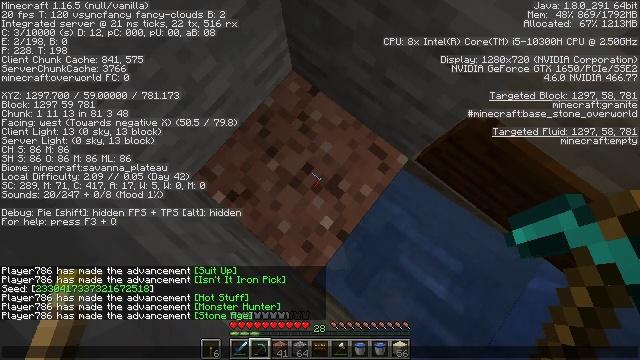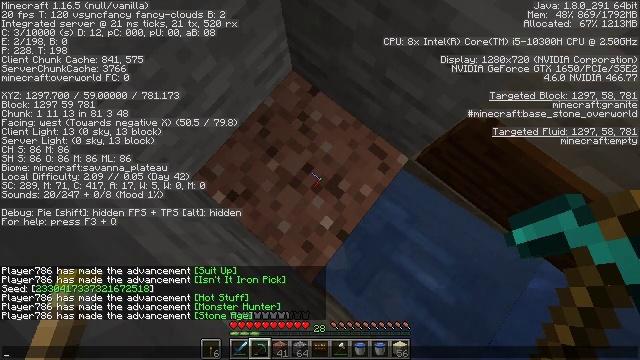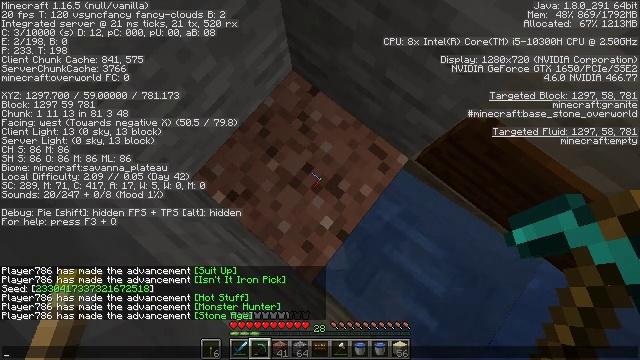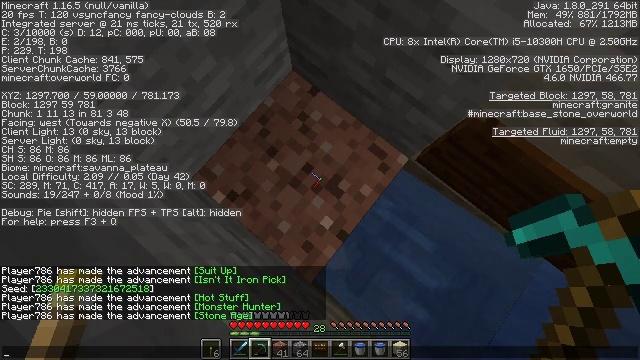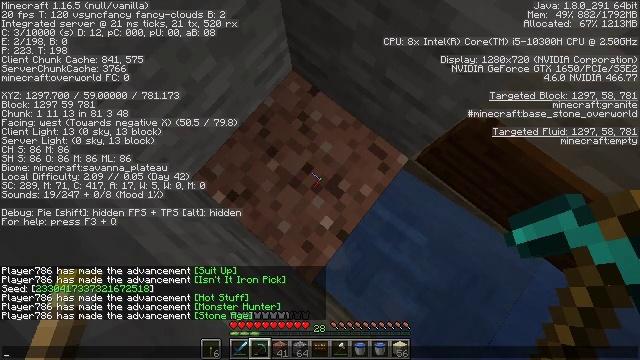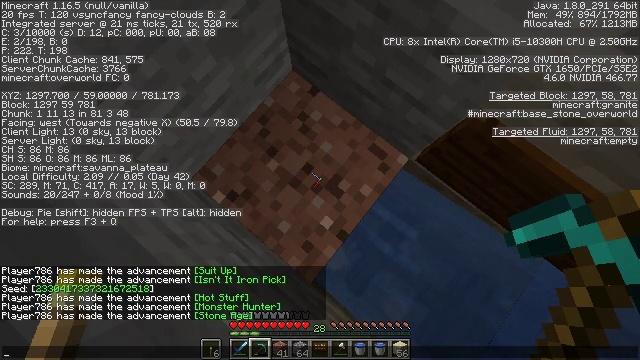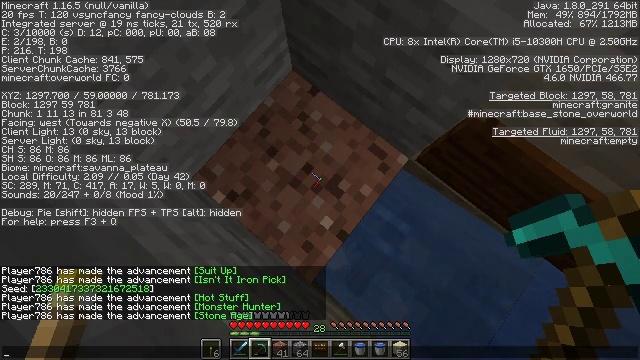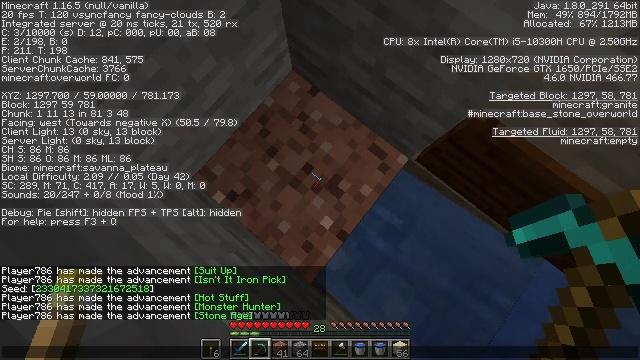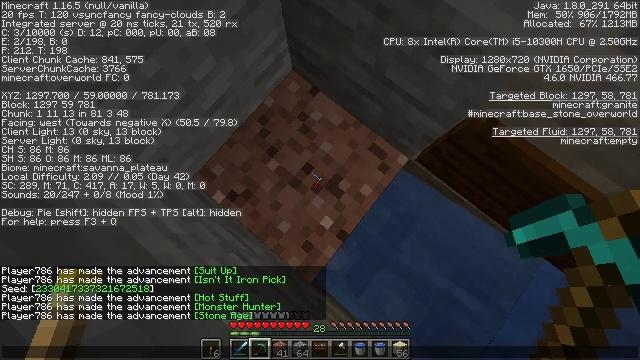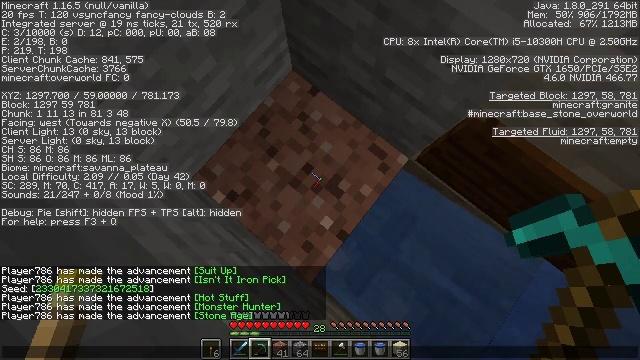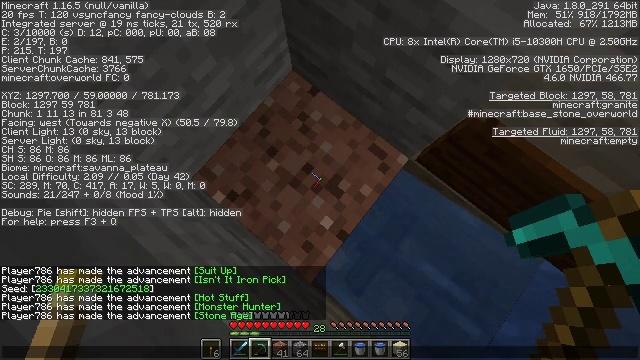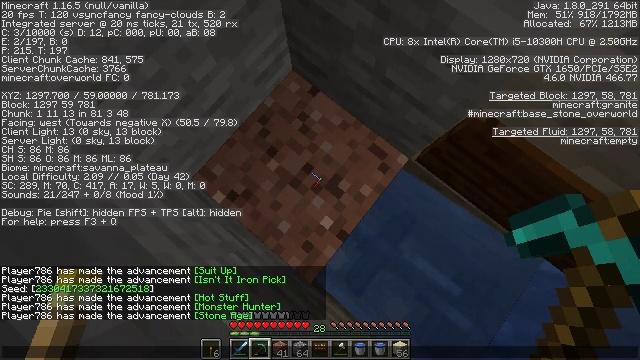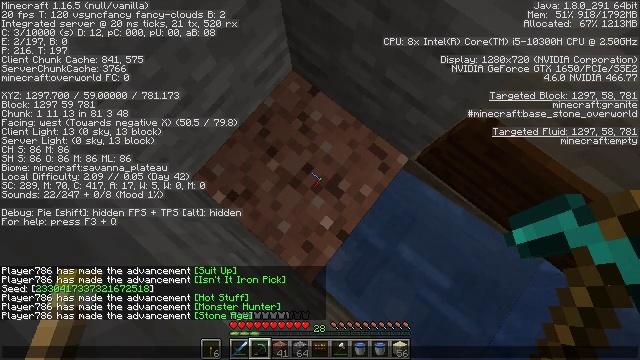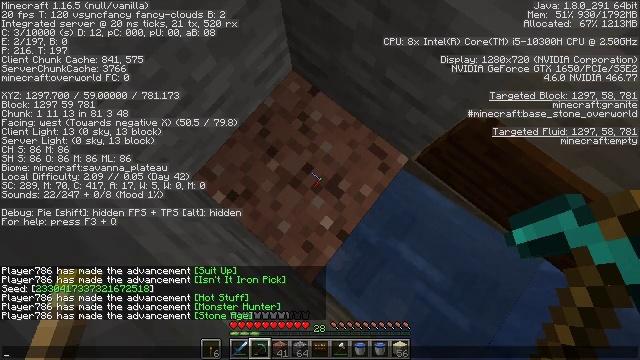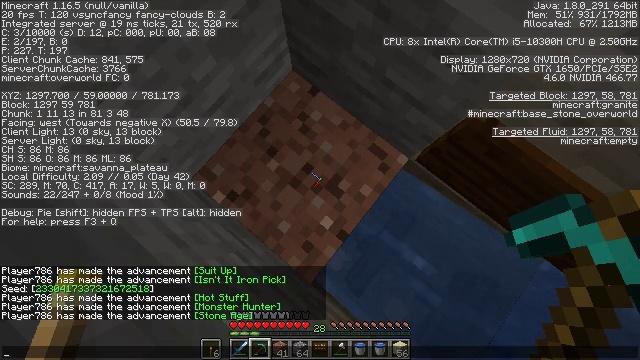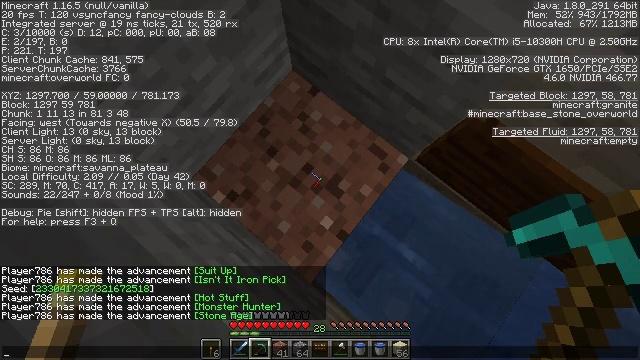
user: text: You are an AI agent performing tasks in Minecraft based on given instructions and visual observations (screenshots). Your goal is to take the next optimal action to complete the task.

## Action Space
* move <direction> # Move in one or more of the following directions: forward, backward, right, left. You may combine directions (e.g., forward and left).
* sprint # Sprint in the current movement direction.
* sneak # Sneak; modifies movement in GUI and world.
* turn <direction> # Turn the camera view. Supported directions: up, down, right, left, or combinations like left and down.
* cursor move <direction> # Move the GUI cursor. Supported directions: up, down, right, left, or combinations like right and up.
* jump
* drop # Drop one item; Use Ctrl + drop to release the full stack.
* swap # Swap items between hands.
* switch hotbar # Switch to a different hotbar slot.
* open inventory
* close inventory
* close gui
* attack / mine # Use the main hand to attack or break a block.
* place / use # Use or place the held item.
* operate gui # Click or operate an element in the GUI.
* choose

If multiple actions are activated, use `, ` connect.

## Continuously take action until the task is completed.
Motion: motion action
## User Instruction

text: Break the wall torch for relocation.
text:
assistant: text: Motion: no_op
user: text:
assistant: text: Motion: no_op
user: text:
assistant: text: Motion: no_op
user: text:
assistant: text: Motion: no_op
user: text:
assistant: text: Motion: no_op
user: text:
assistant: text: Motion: no_op
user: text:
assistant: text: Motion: no_op
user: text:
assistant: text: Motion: no_op
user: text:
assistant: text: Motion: no_op
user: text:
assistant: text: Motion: no_op
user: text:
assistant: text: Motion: no_op
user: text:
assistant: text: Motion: no_op
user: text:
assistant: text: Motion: no_op
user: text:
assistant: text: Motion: no_op
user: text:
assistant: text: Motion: no_op
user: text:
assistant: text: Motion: no_op
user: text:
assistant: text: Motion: no_op
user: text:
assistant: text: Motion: no_op
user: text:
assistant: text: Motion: no_op
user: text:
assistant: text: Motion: no_op
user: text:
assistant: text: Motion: no_op
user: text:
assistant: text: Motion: no_op
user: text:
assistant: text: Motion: no_op
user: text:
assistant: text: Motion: no_op
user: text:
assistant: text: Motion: no_op
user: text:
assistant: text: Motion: no_op
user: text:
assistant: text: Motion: no_op
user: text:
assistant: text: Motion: no_op
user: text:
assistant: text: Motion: no_op
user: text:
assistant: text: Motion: no_op